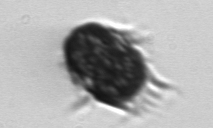
Label: Mesodinium